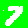
Digit: 7